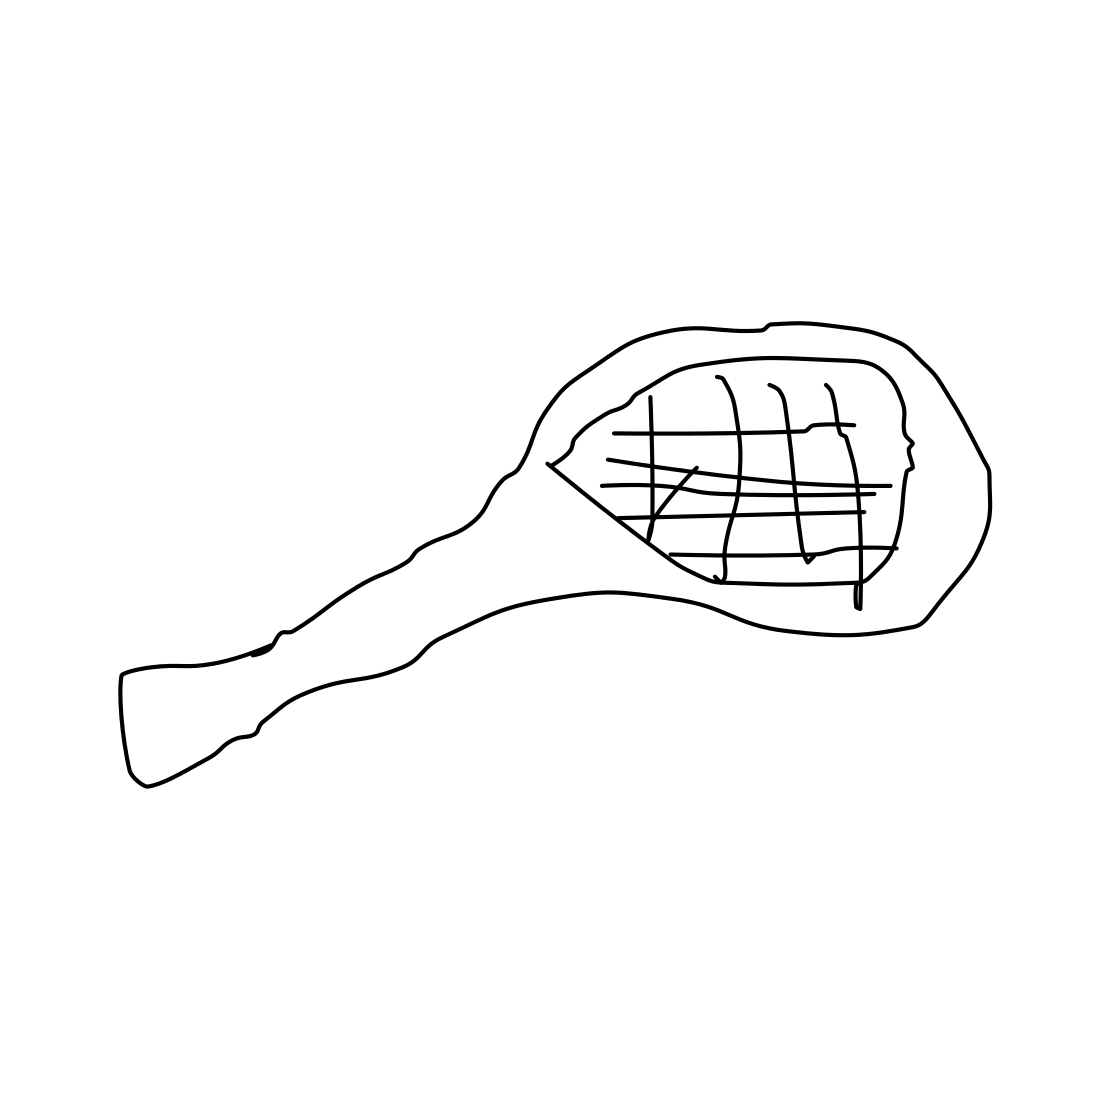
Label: tennis-racket